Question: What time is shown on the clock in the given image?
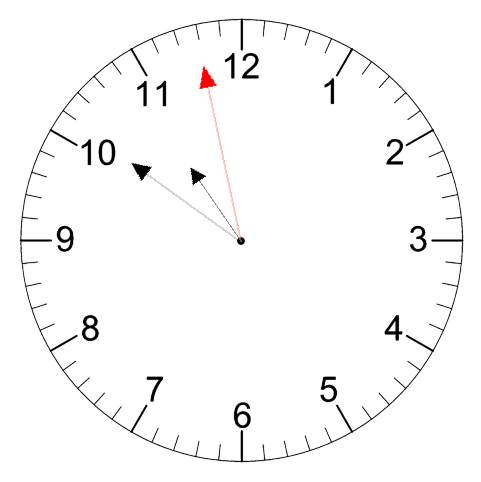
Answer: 10:50:58